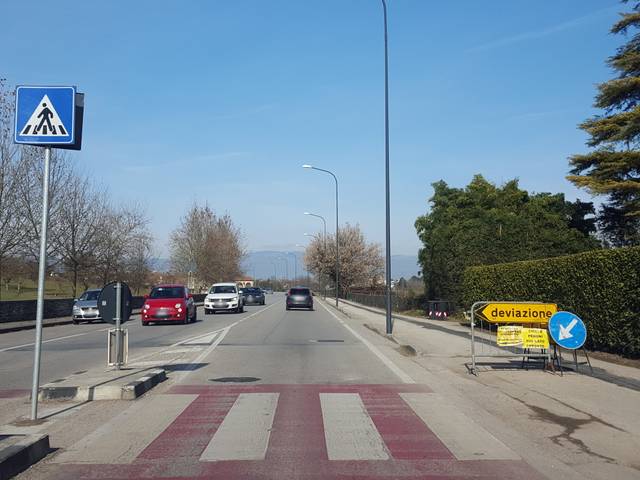
Region: Italy
Coordinates: 45.529, 11.563